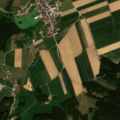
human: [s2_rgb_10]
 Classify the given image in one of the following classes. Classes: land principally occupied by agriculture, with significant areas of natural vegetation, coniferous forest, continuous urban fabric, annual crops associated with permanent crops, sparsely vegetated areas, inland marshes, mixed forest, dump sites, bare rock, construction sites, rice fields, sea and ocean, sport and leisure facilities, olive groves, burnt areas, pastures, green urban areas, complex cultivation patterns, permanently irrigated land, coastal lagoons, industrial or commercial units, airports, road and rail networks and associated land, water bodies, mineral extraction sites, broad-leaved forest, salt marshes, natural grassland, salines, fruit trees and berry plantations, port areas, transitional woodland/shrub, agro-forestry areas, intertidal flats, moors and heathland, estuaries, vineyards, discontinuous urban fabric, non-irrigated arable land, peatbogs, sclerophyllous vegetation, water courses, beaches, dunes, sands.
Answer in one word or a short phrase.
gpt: discontinuous urban fabric, non-irrigated arable land, complex cultivation patterns, land principally occupied by agriculture, with significant areas of natural vegetation, coniferous forest